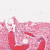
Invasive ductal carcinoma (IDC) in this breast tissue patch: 0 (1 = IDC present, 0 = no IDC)